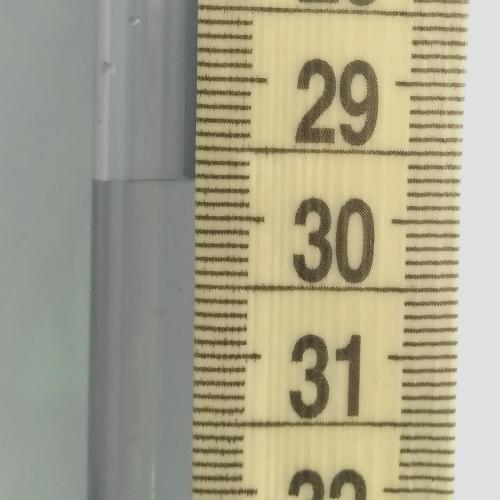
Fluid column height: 29.7 cm